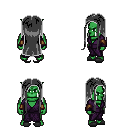
a pixel art fantasy rpg character, male body template, orc, green skin, purple robe, teal pants, gray extra-long hairstyle, cloth bracers, gray slippers, four views (front, back, left, right), 2x2 character sprite sheet, small pixel art, hard edges, no anti-aliasing